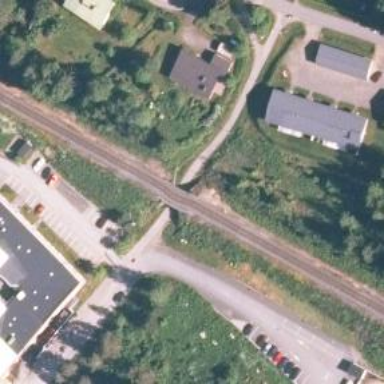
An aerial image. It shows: Bridge over railway track of class B1.